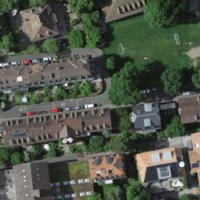
EUNIS habitat code: 54
Species observed at this site:
Vaccinium myrtillus
Symphoricarpos albus
Humulus lupulus